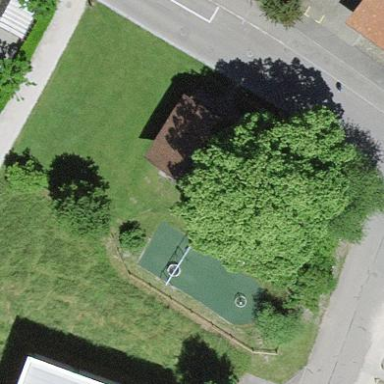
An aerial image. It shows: Playground on grassy land.